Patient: sex F, age 60
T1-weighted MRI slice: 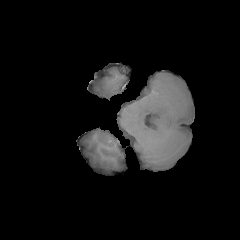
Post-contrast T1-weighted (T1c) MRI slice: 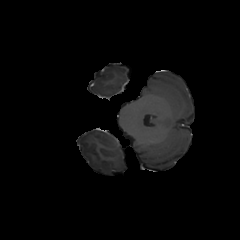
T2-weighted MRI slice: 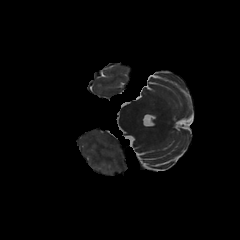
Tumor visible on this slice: no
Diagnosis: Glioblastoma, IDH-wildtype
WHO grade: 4